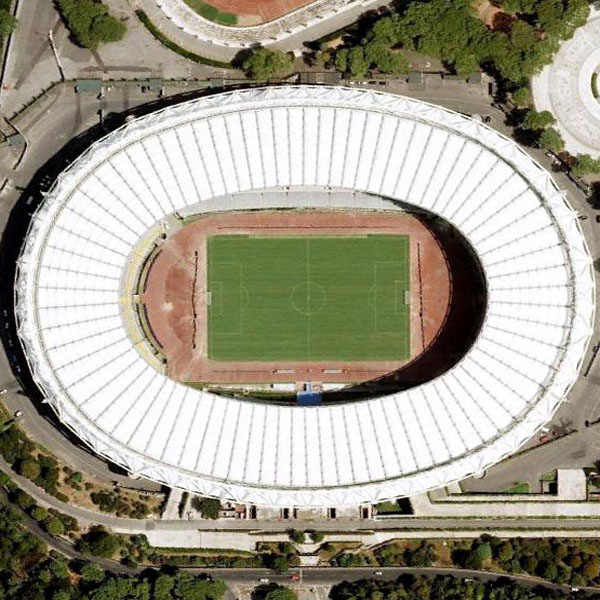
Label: Stadium